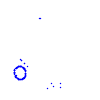
Particle: proton